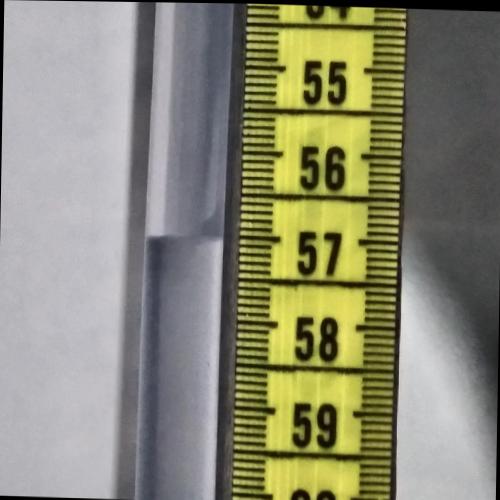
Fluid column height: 57.0 cm